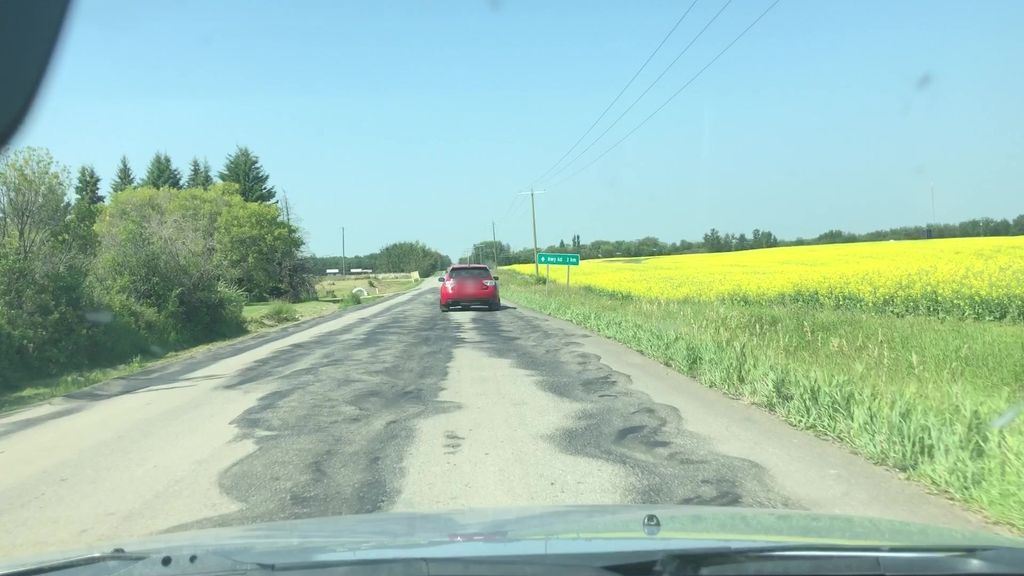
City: edmonton